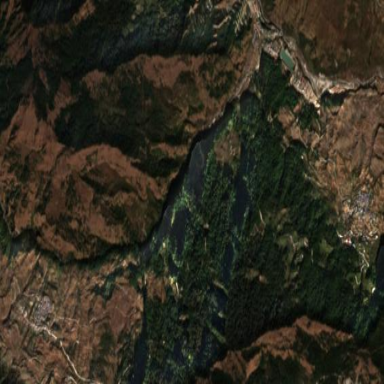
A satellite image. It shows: Natural area of fell.